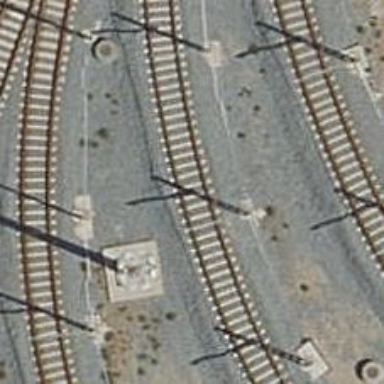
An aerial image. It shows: Yard with electrified contact line.